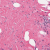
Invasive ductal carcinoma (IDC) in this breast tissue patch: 1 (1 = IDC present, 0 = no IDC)